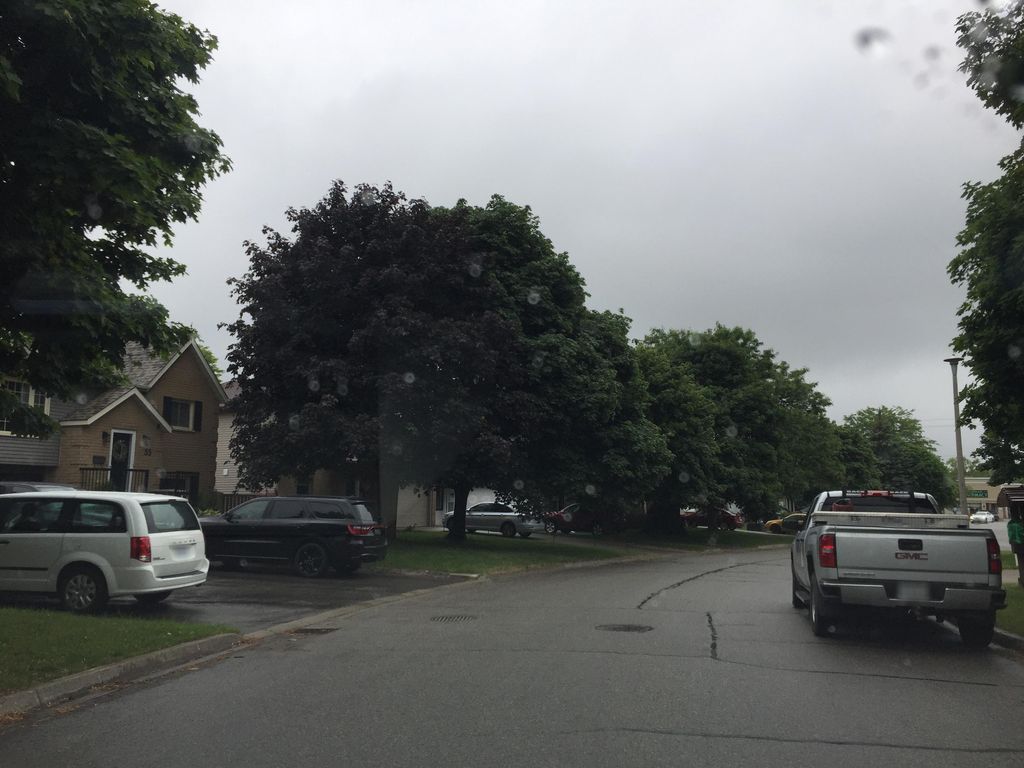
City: kitchener-waterloo